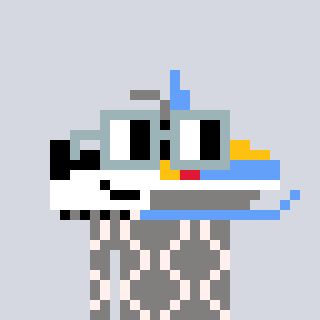
a pixel art character with square dark gray glasses, a snowmobile-shaped head and a bluegrey-colored body on a cool background